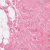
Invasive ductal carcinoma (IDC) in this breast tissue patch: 0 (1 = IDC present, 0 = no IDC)